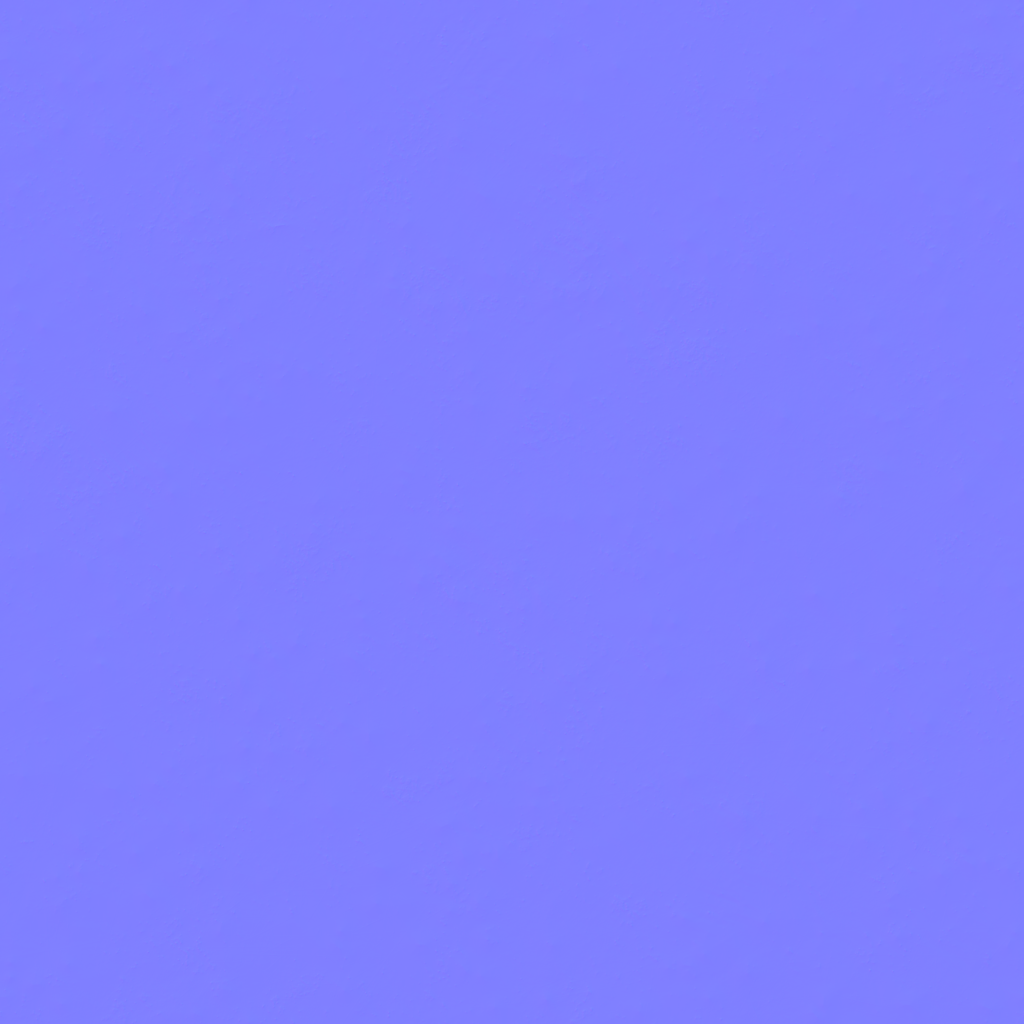
Texture map type: NormalDX